Question: Feeling painful to create a AWS lambda function, I was able to deploy the same micro service easily with Google Cloud Function, when I ported the same service from GCF to lambda with some changes in handling function like context in aws lambda and deployed the .zip of the project. It started throwing an unknown error shown below. The lambda function works well in local environment,
'''
{
"errorMessage": "callback called with Error argument, but there was a problem while retrieving one or more of its message, name, and stack"
}
'''
and the logs showing a syntax error in the parent script where the code begins, but there is no syntax error in the index.js which I have confirmed by running , any way I have attached the code snippet of index.js at the bottom
> START RequestId: 7260c7a9-0adb-11e7-b923-aff6d9a52d2d Version:
$LATEST Syntax error in module 'index': SyntaxError
END RequestId: 7260c7a9-0adb-11e7-b923-aff6d9a52d2d
I started to narrow down the piece of software that is causing the problem, I have removed all the dependencies and started including one by one and ran the lambda each time uploading the zip and finally found the culprit that caused the problem,
when I include 'const phantomJsCloud = require('phantomjscloud')' it is throwing out that error, even my npm_modules have phantomjscloud module included. are there any known glitches between aws lambda and phanthomjscloud, no clue how to solve this, feel free to ask any information if you feel that I have missed any thing.
Here the code that works well without including 'const phantomJsCloud = require('phantomjscloud')'
'''
global.async = require('async');
global.ImageHelpers = require('./services/ImageHelpers');
global.SimpleStorage = require('./services/SimpleStorage');
global.uuid = require('uuid');
global.path = require('path');
const phantomJsCloud = require('phantomjscloud')
const aadhaarController = require('./controllers/Aadhaar')
exports.handler = (event, context) => {
// TODO implement
aadhaarController.generateAadhaarCard(event,context);
};
'''
Error message from aws lambda function when phantomjscloud is included:

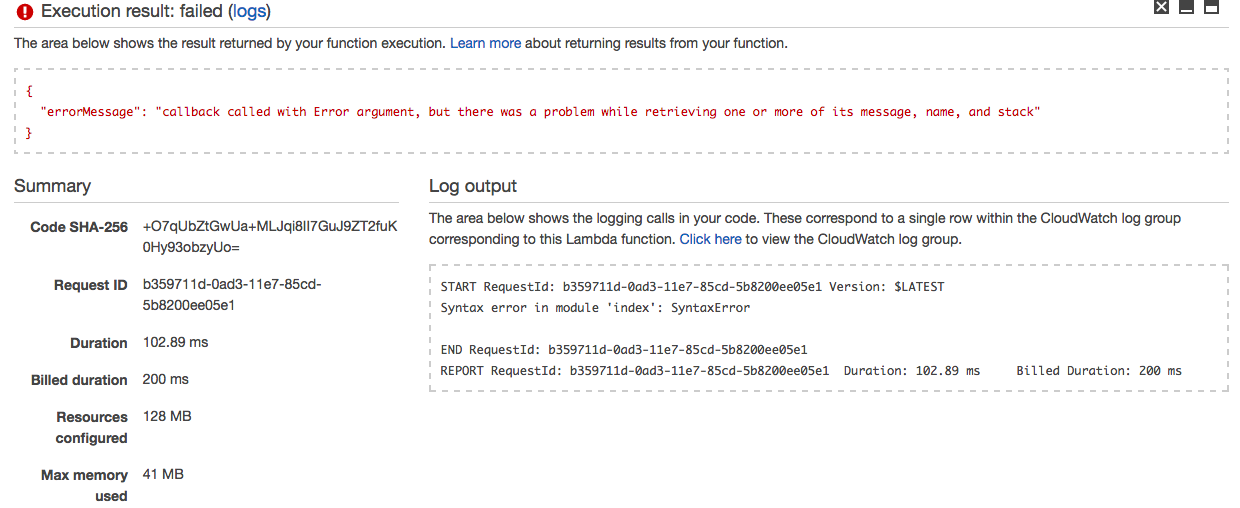
Answer: AWS uses node version 4.3 for which phantomjscloud was not supported, that is the reason it worked only with google cloud function which have a run time environment of 6.9.2, now it is fixed by the author, by any chance if you are seeing this answer you might be using some other version of node which is not supported by phantomjscloud, raising a github issue solved the problem